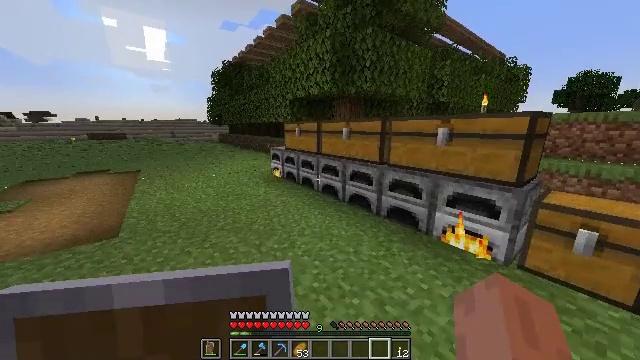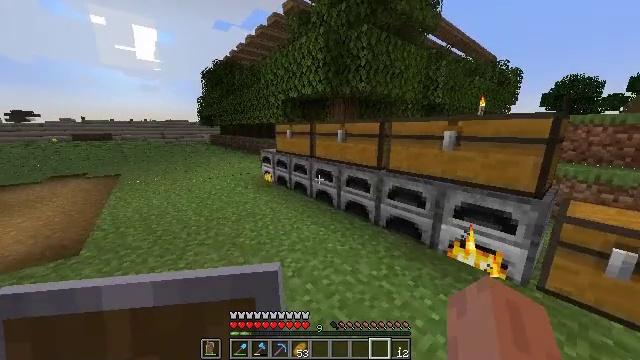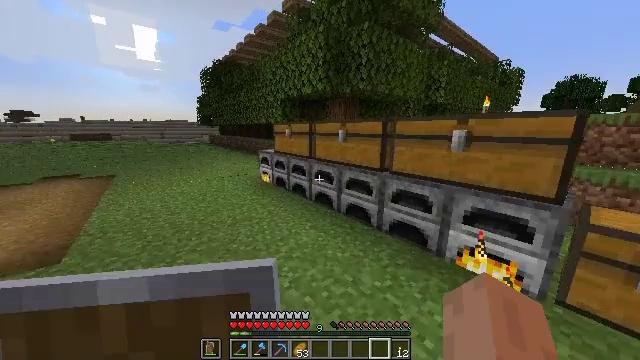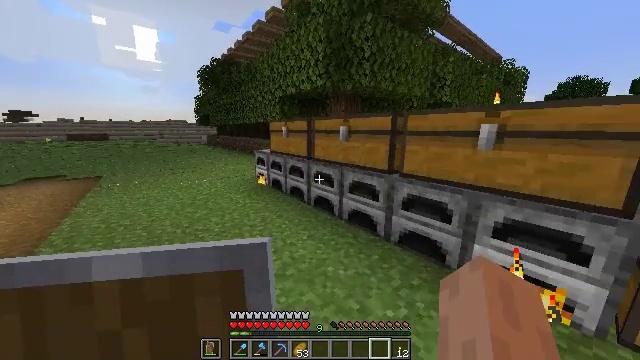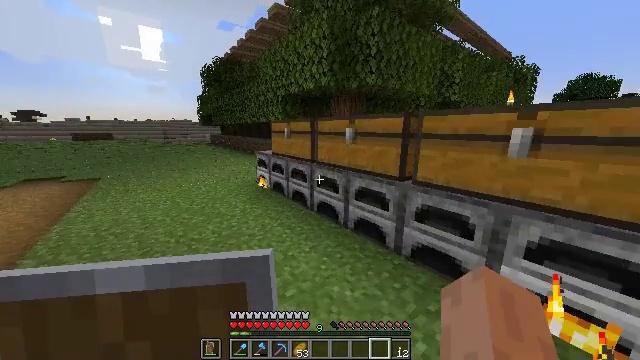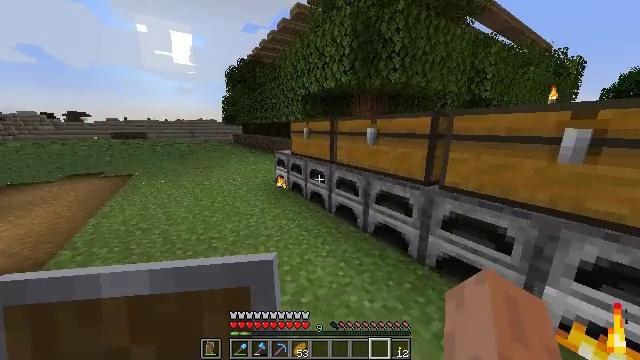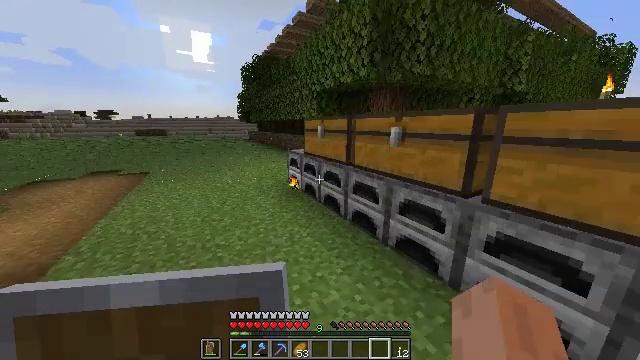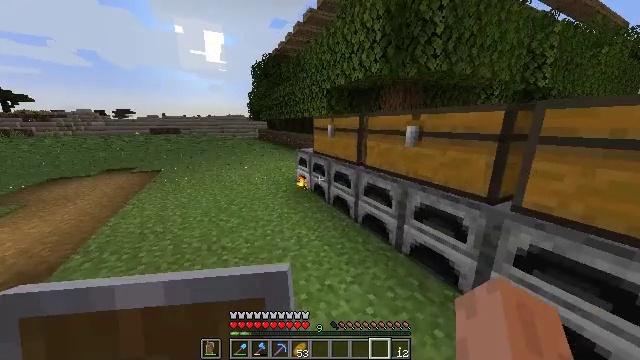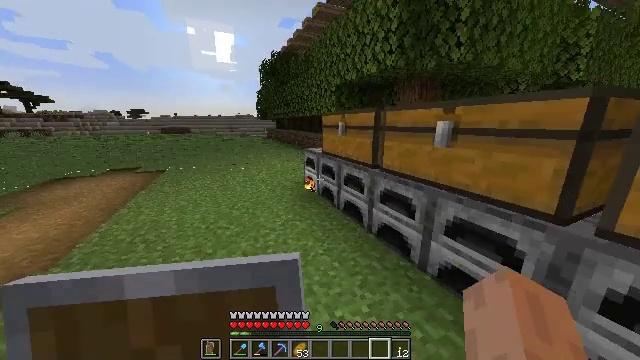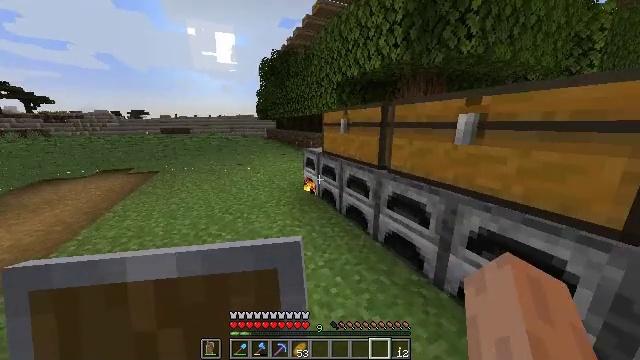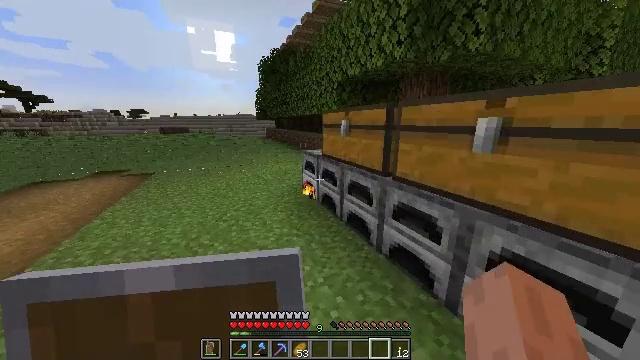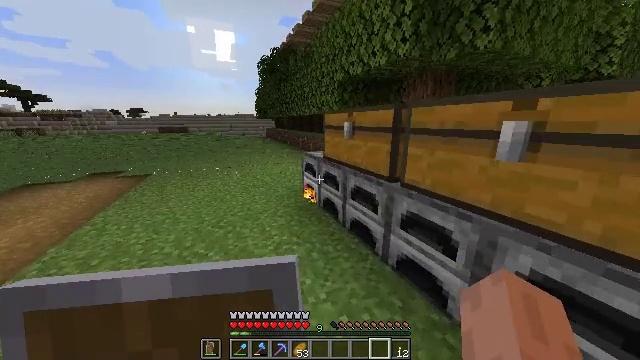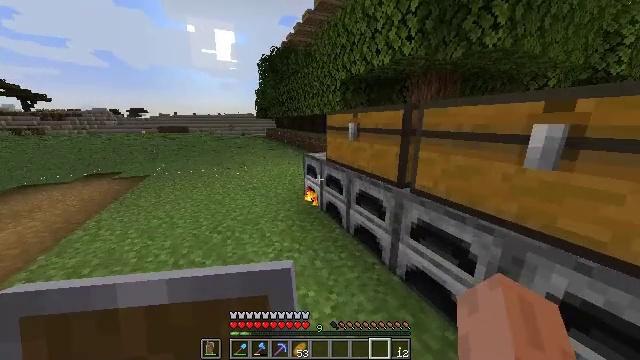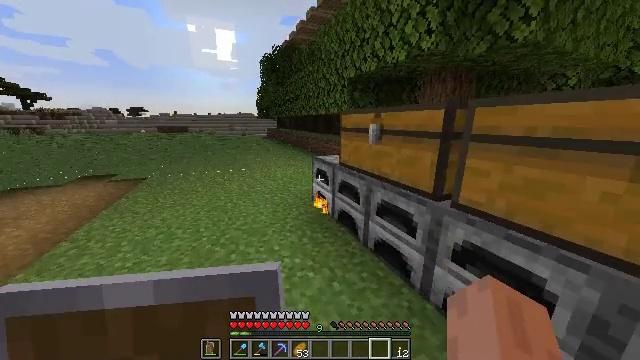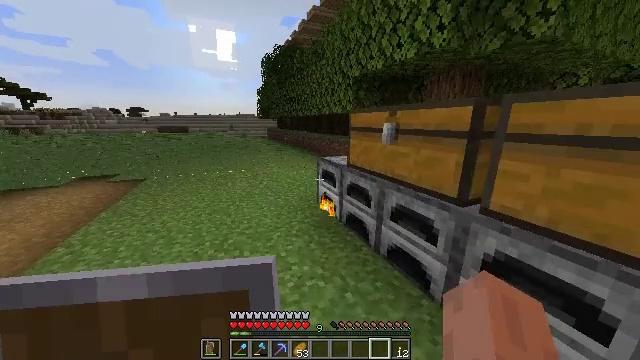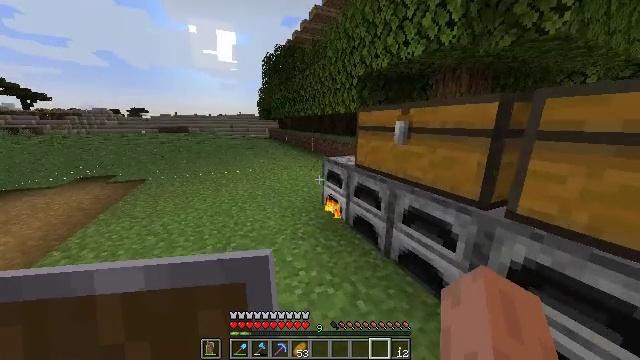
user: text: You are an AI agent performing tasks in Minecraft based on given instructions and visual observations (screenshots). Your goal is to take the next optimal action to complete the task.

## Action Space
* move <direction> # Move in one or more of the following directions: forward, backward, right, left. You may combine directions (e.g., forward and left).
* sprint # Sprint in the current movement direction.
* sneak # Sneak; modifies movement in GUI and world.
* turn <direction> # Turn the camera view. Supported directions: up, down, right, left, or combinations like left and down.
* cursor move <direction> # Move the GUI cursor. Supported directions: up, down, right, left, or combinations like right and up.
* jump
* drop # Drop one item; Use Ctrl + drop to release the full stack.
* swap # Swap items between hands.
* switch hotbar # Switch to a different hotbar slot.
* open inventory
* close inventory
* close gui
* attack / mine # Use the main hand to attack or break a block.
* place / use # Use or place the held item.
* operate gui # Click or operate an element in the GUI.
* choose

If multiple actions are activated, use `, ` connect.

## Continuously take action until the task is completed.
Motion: motion action
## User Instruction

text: craft item air
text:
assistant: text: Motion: move forward, turn right
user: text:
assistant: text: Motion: move forward
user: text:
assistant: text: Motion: move forward
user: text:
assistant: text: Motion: move forward
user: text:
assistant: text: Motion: move forward, turn left
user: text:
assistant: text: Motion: move forward, turn left
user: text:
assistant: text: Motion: move forward, turn left
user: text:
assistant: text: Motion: move forward, turn left
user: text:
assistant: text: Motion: move forward
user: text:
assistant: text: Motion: move forward
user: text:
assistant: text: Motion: move forward and move left
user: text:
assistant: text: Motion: move forward and move left
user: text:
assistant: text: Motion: move forward and move left
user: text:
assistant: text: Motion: move forward and move left
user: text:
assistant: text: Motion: move forward and move left
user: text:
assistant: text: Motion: move forward and move left
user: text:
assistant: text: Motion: move forward and move left, turn right
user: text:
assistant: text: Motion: move forward and move left, turn right
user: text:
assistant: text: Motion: move forward and move left, turn right and down
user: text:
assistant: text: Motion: move forward and move left, turn right and down
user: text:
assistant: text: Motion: move forward and move left, turn right
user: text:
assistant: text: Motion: move forward and move left, turn right and down
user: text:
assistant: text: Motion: move forward and move left, turn right and down
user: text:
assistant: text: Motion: turn right and down
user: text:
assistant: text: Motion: turn right
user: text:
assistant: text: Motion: turn right
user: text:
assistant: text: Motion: turn right and up
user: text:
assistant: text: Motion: turn right and up
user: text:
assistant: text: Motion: no_op
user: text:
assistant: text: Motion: use / place